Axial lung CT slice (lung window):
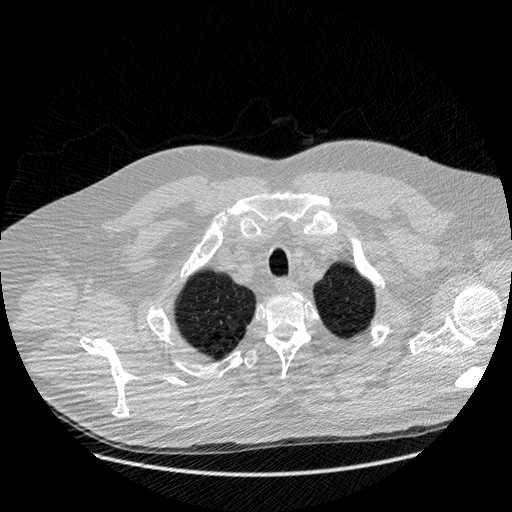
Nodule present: no